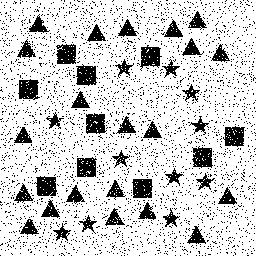
Squares: 10
Triangles: 21
Stars: 11
Total shapes: 42